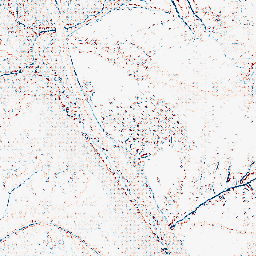
Category: edge_preserving
Decomposition family: median
Decomposition parameters: size: 3
Upsampling method: sinc_blackman
Upsampling parameters: scale: 4
kernel_size: 4
Upsampling scale: 4